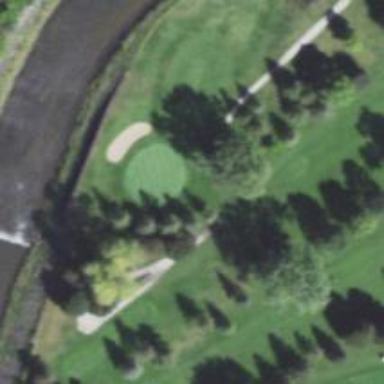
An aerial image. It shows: Golf hole on golf course.